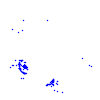
Particle: kaon